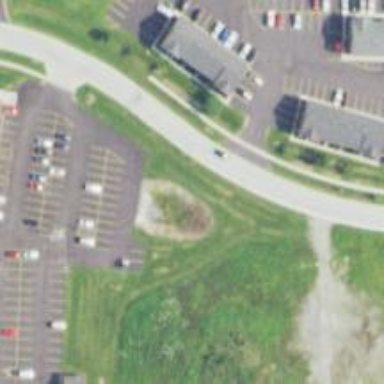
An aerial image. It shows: Asphalt footway with crossing.